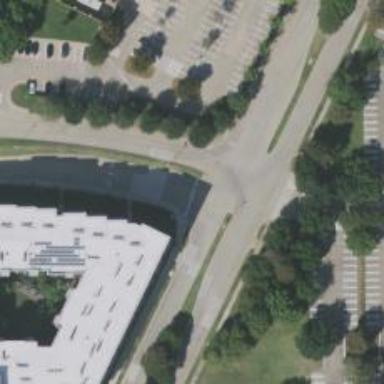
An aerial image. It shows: Tertiary road with separate sidewalk.